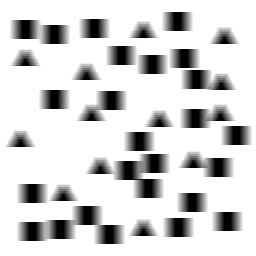
Squares: 25
Triangles: 13
Stars: 0
Total shapes: 38